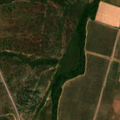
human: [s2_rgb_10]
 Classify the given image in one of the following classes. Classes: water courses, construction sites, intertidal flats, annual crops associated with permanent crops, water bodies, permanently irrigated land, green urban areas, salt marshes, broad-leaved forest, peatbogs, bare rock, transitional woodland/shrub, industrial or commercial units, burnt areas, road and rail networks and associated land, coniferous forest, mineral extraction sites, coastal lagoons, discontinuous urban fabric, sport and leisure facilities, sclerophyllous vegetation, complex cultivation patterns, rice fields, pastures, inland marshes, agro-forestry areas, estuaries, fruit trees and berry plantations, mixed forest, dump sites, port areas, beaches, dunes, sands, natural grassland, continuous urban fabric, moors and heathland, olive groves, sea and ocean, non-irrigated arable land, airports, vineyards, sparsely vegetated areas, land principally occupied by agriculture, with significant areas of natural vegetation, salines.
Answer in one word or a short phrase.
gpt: continuous urban fabric